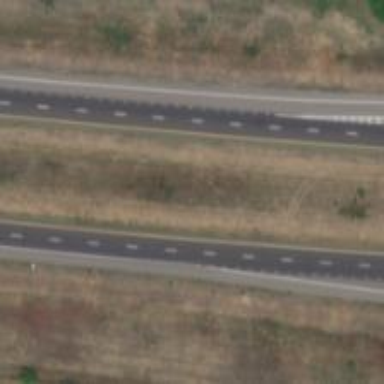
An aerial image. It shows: Motorway.